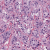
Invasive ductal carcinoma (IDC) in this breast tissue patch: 1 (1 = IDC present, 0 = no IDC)